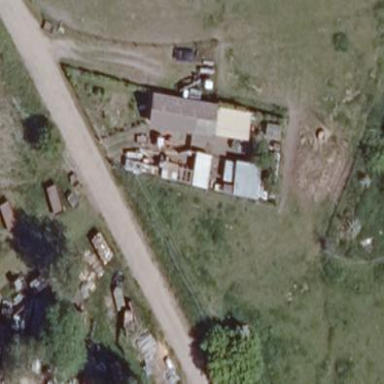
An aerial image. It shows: Farmyard area.